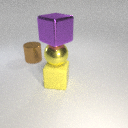
large yellow rubber cube to the right of large brown metal cylinder